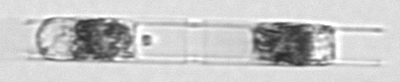
Label: Hemiaulus